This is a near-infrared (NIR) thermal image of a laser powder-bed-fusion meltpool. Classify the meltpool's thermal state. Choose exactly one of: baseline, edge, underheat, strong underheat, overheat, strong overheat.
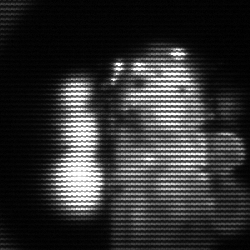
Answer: strong underheat